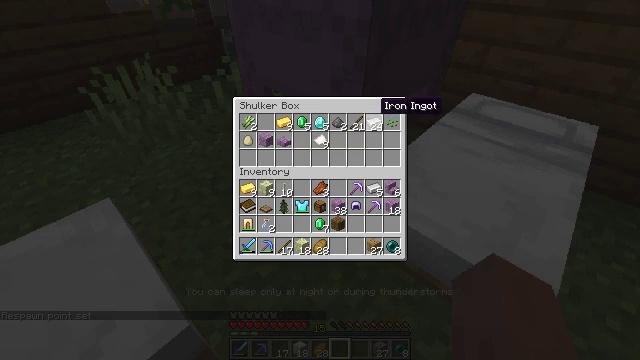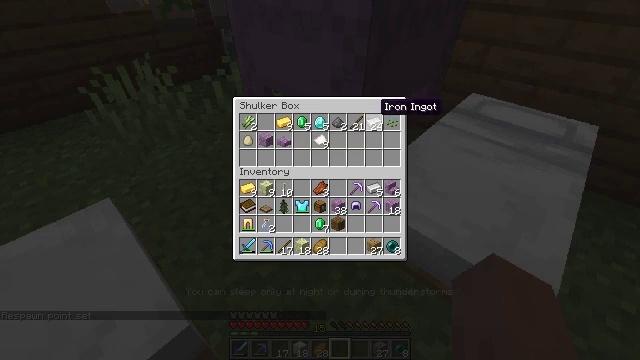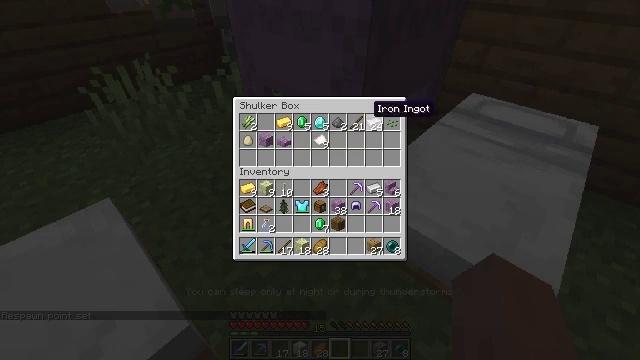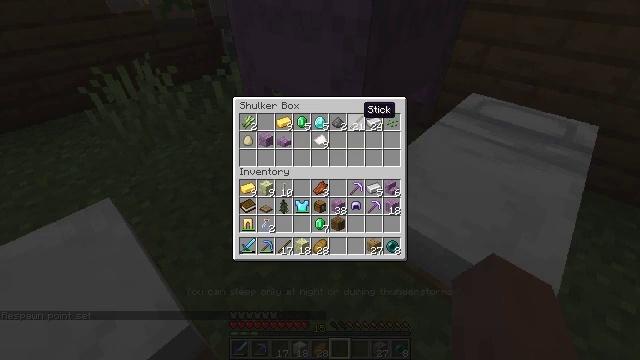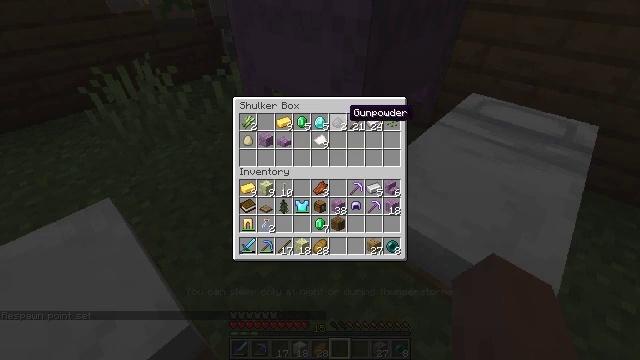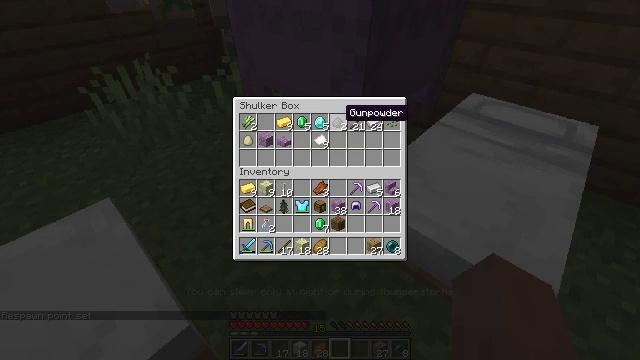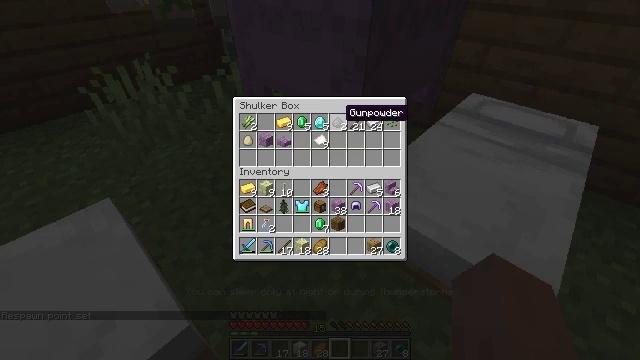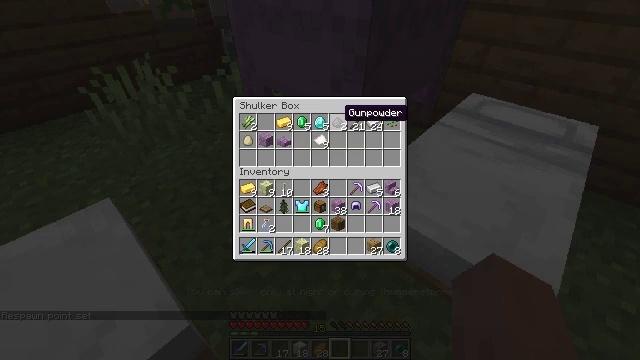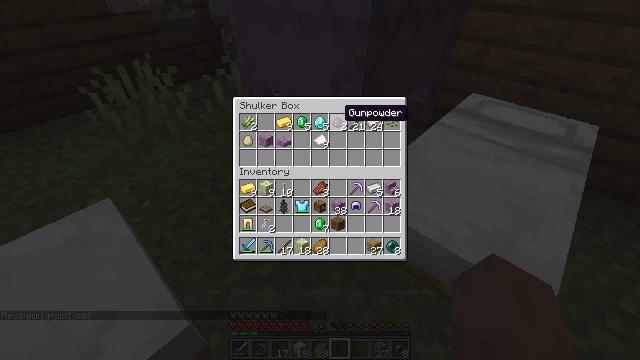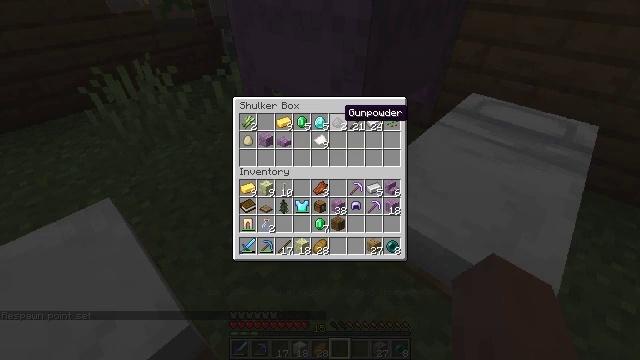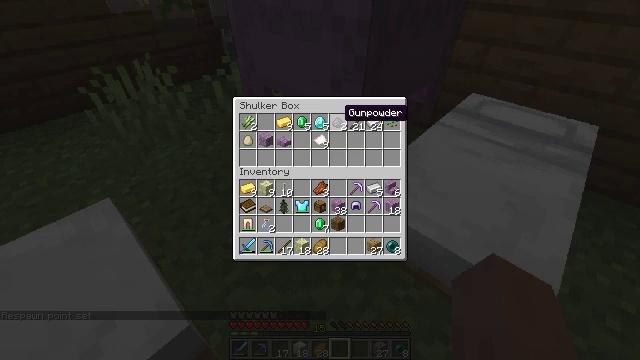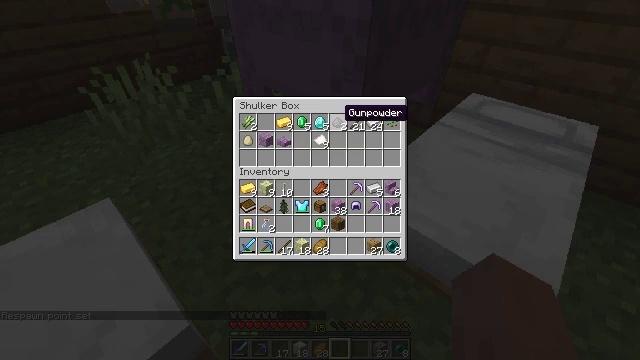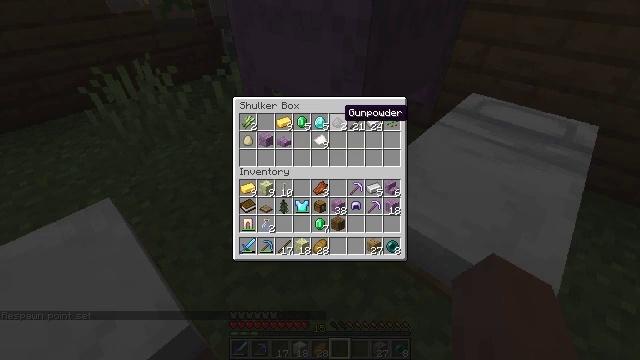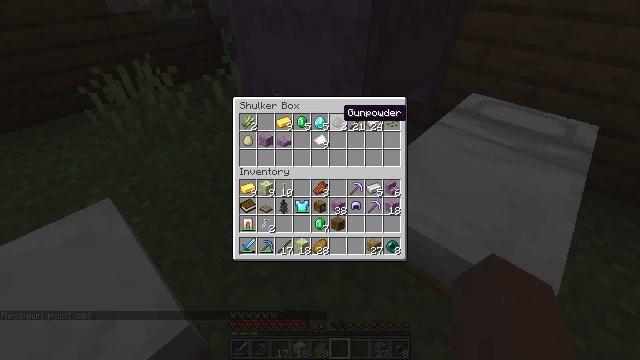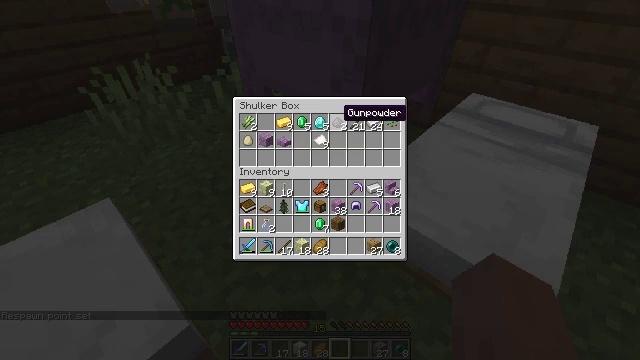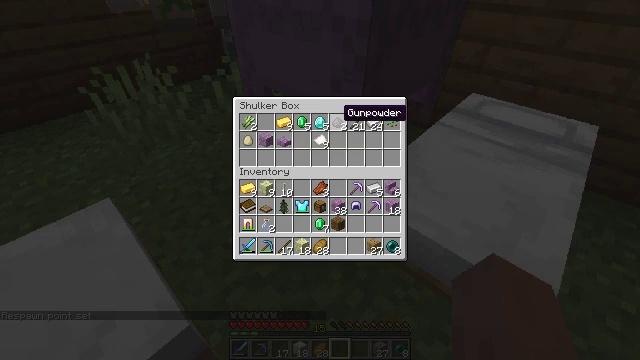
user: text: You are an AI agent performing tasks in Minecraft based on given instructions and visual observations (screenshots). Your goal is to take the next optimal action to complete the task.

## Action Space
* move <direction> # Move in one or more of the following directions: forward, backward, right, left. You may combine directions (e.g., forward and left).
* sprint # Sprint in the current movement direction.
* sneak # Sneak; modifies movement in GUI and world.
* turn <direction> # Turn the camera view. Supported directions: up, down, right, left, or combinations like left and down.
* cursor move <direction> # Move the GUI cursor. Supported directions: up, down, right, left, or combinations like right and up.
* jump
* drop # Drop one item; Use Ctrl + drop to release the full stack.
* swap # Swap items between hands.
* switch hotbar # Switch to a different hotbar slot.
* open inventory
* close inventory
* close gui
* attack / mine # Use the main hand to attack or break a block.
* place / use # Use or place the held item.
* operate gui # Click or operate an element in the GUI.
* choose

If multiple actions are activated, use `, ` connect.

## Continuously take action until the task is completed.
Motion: motion action
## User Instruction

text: Craft a firework rocket using the crafting grid.
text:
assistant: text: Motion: sneak
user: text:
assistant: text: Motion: sneak, cursor move left
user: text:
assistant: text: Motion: sneak, cursor move left
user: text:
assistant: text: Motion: sneak, cursor move left
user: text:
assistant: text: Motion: sneak
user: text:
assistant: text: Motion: sneak
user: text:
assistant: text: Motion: sneak
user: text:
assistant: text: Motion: sneak
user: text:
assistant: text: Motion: sneak
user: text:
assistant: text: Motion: sneak
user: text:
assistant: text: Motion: sneak
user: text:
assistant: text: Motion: sneak
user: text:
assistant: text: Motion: sneak
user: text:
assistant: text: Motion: sneak
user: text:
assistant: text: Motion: sneak
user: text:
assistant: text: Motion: sneak
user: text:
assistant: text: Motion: sneak
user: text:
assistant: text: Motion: sneak
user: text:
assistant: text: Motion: sneak
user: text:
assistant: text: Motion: sneak
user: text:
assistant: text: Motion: sneak
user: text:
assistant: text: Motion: sneak
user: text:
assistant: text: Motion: sneak, operate gui
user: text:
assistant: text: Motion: sneak, operate gui
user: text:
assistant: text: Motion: sneak, operate gui
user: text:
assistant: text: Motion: sneak
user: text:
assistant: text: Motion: sneak
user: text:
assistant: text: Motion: sneak
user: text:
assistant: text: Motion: sneak
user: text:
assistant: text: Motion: sneak